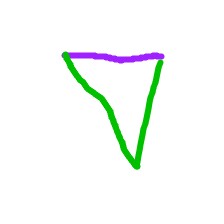
Shape: triangle